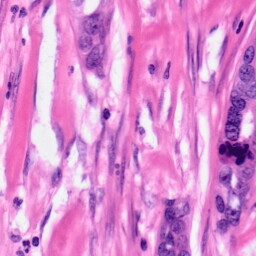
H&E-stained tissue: Pancreatic